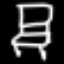
Label: chair